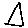
Label: triangle